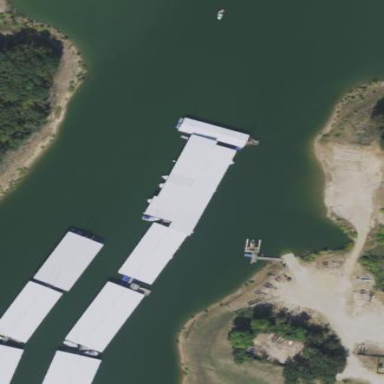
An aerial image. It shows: Building used for boat storage.